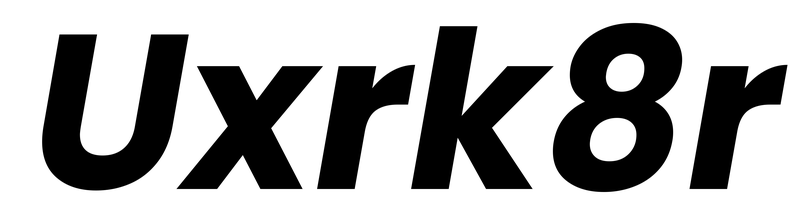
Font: Poppins-BoldItalic